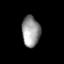
Tissue: prostate
Cell type: T cells
Senescence score: 0.3329
Nuclear area (px): 544
Mean DAPI intensity: 150.638